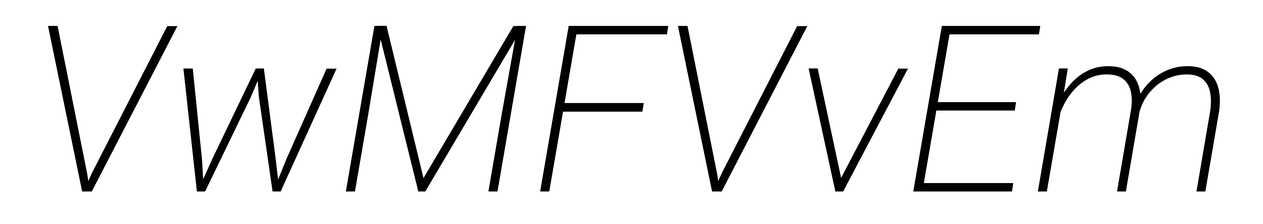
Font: Roboto-Italic_ExtraLight_Italic